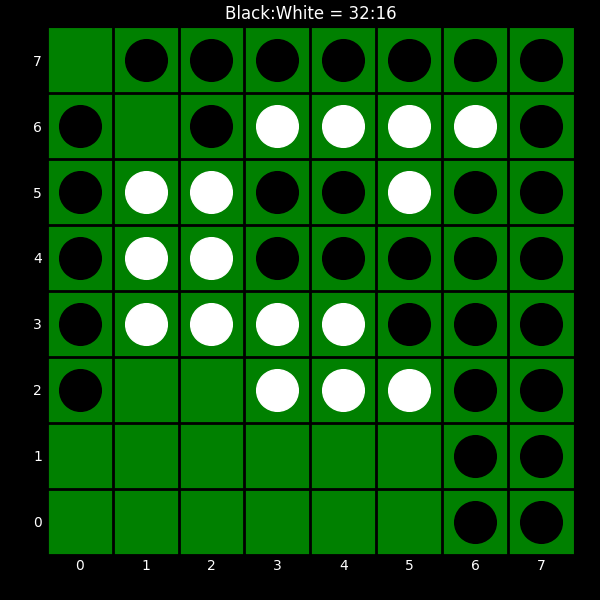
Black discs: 32
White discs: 16